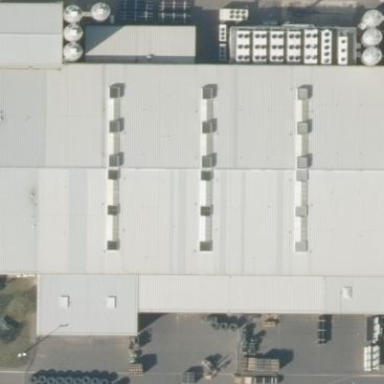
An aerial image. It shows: Commercial building.